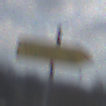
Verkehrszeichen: UmleitungswegweiserRechtsweisend
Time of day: MorningAfternoon
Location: Outdoor (Nature)
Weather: PartlyCloudy
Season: Winter
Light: Natural